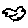
Label: bird